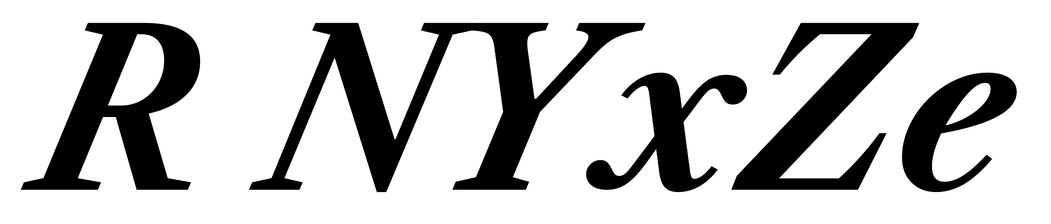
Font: LibreCaslonText-Italic_Bold_Italic